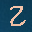
Label: 2